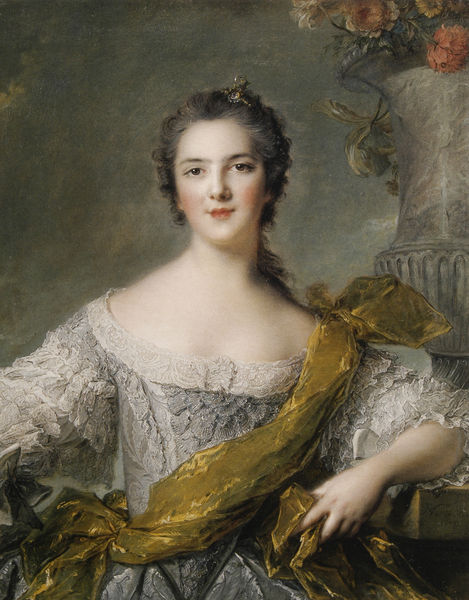
Titel: Madame Victoire à Fontevrault
Künstler: Jean-Marc Nattier
Standort: Versailles
Institution: Musée National du Château de Versailles et de Trianon
Schlagwörter: gemälde, hand, haut, himmel, kopf, nackt, schatten, weiß, wolken, gelb, grün, ocker, sitzen, ausschnitt, blume, blumen, braun, brust, busen, damen, finger, frankreich, frau, frisur, grau, haar, kleid, licht, mund, nase, säule, tisch, ölbild, blick, blüte, dame, rosen, rot, tuch, muster, schleife, wand, arm, augen, barock, blass, gesicht, haarschmuck, mensch, silber, sockel, spitze, ärmel, bildnis, hals, portrait, porträt, öl, auge, gewand, gold, haare, halbfigur, stoff, adel, spitzen, brosche, brustbild, dekollete, dekolletee, dekollte, dekoltee, diadem, frontal, lippen, locken, prinzessin, renaissance, rokoko, rosa, rouge, schulter, schultern, ranken, vase, hellblau, schärpe, lächeln, wangen, leere, zopf, face, jaune, muse, strauss, junge frau, edel, rüschen, teint, verträumt, wange, lächelnd, entblößt, spange, blanc, scherpe, allegorie, brokat, damast, korsett, adlige, höfisch, viereckig, spitzenärmel, femme, fleurs, josephine, fleur, robe, dekolte, nattier, spätbarock, voile, bijou, classique, aristokratie, nuage, nuages, bouquet, lieblich, fra, romantique, jeune, visage, rose, jardin, doré, soie, gräfin, hüftbild, standvase, stain, tissus, spitzenborte, canvas, rüschenkleid, klassicismus, echarpe, roses, comtesse, die zahlen werden im bild ange, jolie, sitzenvase, #schärpe, shaal, bronche